Interaction volume radius: 10 \u00c5
Interaction volume height: 15 \u00c5
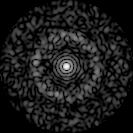
Disorder parameter: 0.8356